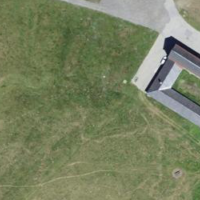
EUNIS habitat code: 26
Species observed at this site:
Rumex alpinus
Corvus corone